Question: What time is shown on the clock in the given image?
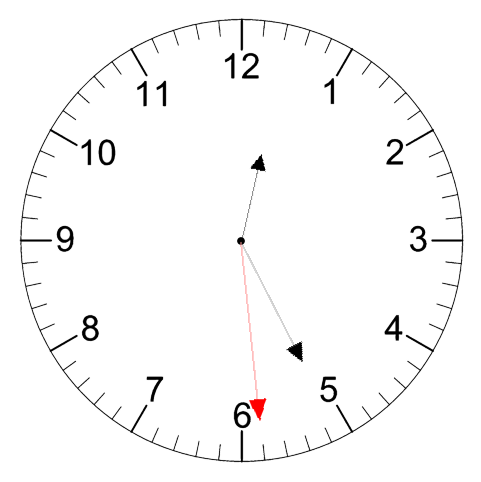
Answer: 12:25:29